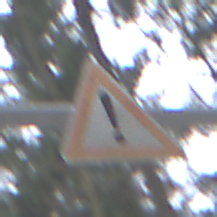
Verkehrszeichen: Gefahrenstelle
Umgebung: Outdoor, Nature
Tageszeit: Midday
Wetter: Overcast
Licht: Natural
Jahreszeit: NotSpecified
Kontrast: LowContrast